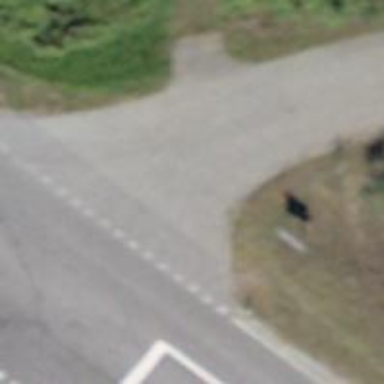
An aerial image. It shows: Road with "give way" sign.